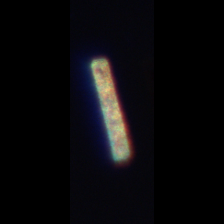
Taxon: Guinardia
Group: Diatoms